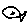
Label: fish